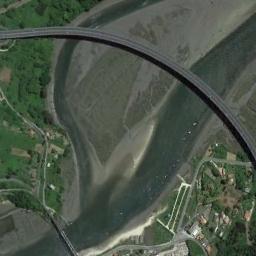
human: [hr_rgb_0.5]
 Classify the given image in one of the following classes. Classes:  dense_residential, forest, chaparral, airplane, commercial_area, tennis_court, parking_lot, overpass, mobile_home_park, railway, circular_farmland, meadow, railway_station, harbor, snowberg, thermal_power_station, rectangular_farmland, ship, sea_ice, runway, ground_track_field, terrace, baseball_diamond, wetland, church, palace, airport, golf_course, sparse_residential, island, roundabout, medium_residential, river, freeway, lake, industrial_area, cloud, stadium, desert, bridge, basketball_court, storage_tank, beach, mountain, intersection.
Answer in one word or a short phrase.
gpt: bridge